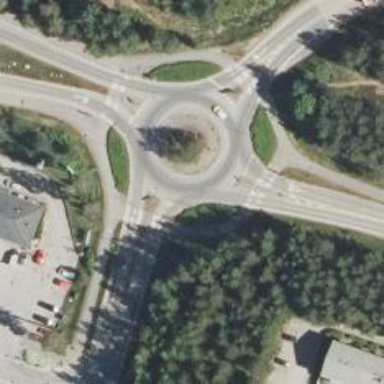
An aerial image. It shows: Secondary road made of asphalt leading to roundabout.